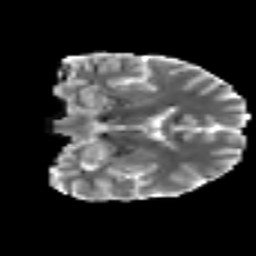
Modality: MD
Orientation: coronal
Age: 24
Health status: ill
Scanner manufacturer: philips
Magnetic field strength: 3 T
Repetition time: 9 s
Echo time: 0.127 s